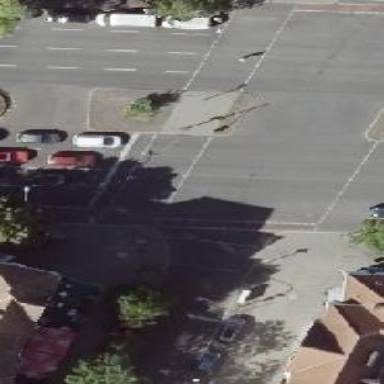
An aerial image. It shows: Asphalt footway with traffic signals at crossing. Both the footway and cycleway have asphalt surfaces.